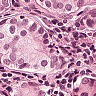
Metastatic tissue present: yes